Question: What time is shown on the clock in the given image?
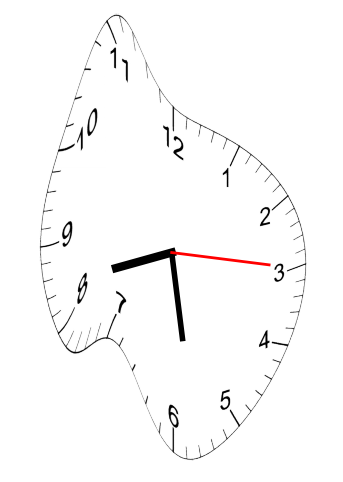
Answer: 08:28:15